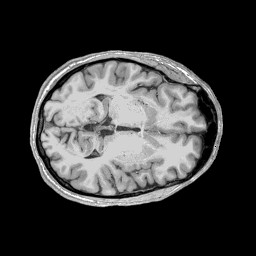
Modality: T1w
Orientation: coronal